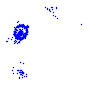
Particle: electron